Current action and preconditions to check: trajectory_clear

Your task: For each precondition in the list above, predict whether it will hold at this action.

Consider the current scene as observed from the mobile robot's camera, and analyze the predicted future states of all dynamic agents (e.g., people, animals, vehicles, or any moving entities) within the NEXT SECOND.

IMPORTANT: Only answer "very likely" if you are absolutely certain—based on strong, clear evidence—that a dynamic agent will violate the precondition in the predicted future state. Do NOT answer "very likely" for unlikely, ambiguous, or low-probability risks.

Ask yourself for each precondition: Is there a high probability, with clear and convincing evidence, that the predicted future states of any dynamic agent will interfere with the predicted future state of the currently executing action within the NEXT SECOND, causing that precondition to fail?

Assess the risk level based on these predictions. Use "likely" or "very likely" if motions create a clear risk of interference.

Use "neutral" or "improbable" if agents are nearby but their predicted paths are clearly diverging or non-conflicting.

Failure Risk Categories: "very improbable", "improbable", "neutral", "likely", "very likely"

Answer Format: Output ONLY the probability_of_failure value from these categories: "very improbable", "improbable", "neutral", "likely", "very likely"

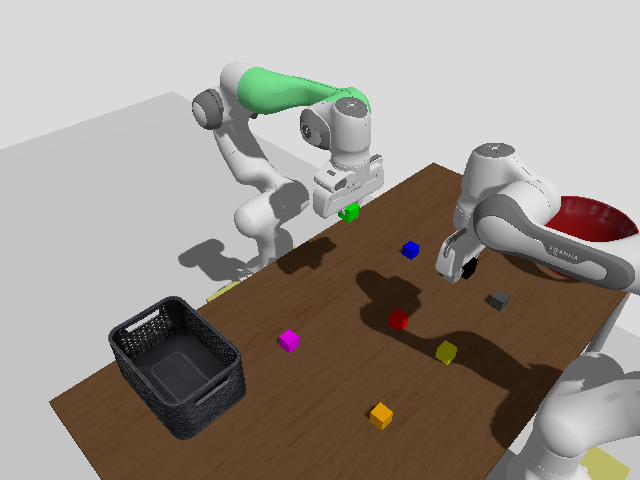

Answer: improbable